Question: Given the following query...
'''
SELECT DISTINCT *
FROM PAS_Post
WHERE post_user_id = 21
GROUP BY post_post_id
UNION
SELECT DISTINCT PAS_Post.*
FROM PAS_Follow LEFT JOIN PAS_Post ON (
PAS_Follow.folw_followed_user_id = PAS_Post.post_user_id
)
WHERE PAS_Follow.folw_follower_user_id = 21
GROUP BY post_post_id
ORDER BY post_posted_date DESC
'''
I always get a row in the results that is just NULL's, unfortunately I need to preserve some NULL values in the data as the Post's table (PAS_Post) holds different types of information.
Can anyone steer me in the right direction to get rid of this null row.

I do not want or need the last row here
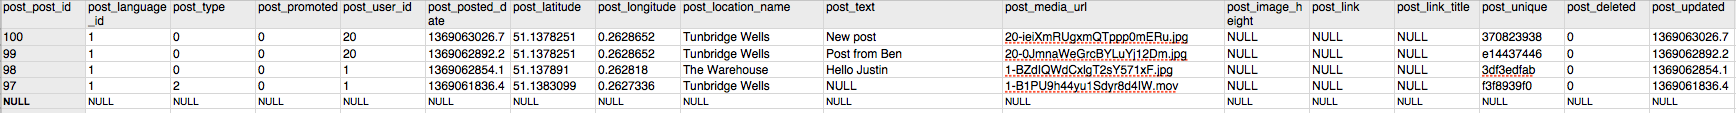
Answer: You're using a (left) outer join in the second part of the 'UNION', so any cases that do not satisfy the join criteria will result in data from the table on the left of the join ('PAS_Follow'), but 'NULL' in every column of the table on the right of the join ('PAS_Post'); the subsequent selection only of columns from the latter table results in the 'NULL' rows that you observe. Therefore, the simplest solution is to use an inner join (that completely excludes records where the join criteria is not met).
However, in your case, it appears that your query can be greatly simplified by simply using two possible conditions in a filter on the joined tables rather than a 'UNION':
'''
SELECT p.*
FROM PAS_Post AS p
JOIN PAS_Follow AS f ON f.folw_followed_user_id = p.post_user_id
WHERE p.post_user_id = 21
OR f.folw_follower_user_id = 21
ORDER BY p.post_posted_date DESC
'''
I have excluded the 'GROUP BY' clause on the assumption that 'post_post_id' is the primary key (or at very least is 'UNIQUE') in your 'PAS_Post' table. If that assumption is incorrect, you may want to reintroduce it--but beware that MySQL will indeterminately select the values that will be returned from each group.